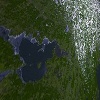
Label: land